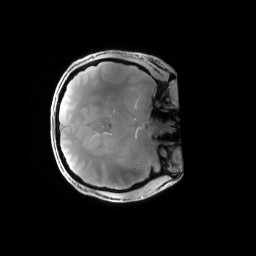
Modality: PDw
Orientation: axial
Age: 27
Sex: male
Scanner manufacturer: siemens
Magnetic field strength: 6.98 T
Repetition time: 1.3 s
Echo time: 0.00231 s